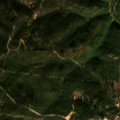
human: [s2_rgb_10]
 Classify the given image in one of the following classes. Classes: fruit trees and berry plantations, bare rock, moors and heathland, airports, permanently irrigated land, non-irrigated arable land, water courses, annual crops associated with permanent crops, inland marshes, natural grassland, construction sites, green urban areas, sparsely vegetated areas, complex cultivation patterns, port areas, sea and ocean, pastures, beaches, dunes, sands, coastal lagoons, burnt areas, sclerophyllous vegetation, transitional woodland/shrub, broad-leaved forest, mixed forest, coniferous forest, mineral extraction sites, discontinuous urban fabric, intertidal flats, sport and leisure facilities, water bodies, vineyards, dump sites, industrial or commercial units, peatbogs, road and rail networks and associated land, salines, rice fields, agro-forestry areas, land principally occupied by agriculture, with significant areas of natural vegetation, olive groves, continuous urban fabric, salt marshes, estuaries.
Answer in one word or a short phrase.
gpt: olive groves, broad-leaved forest, mixed forest, transitional woodland/shrub